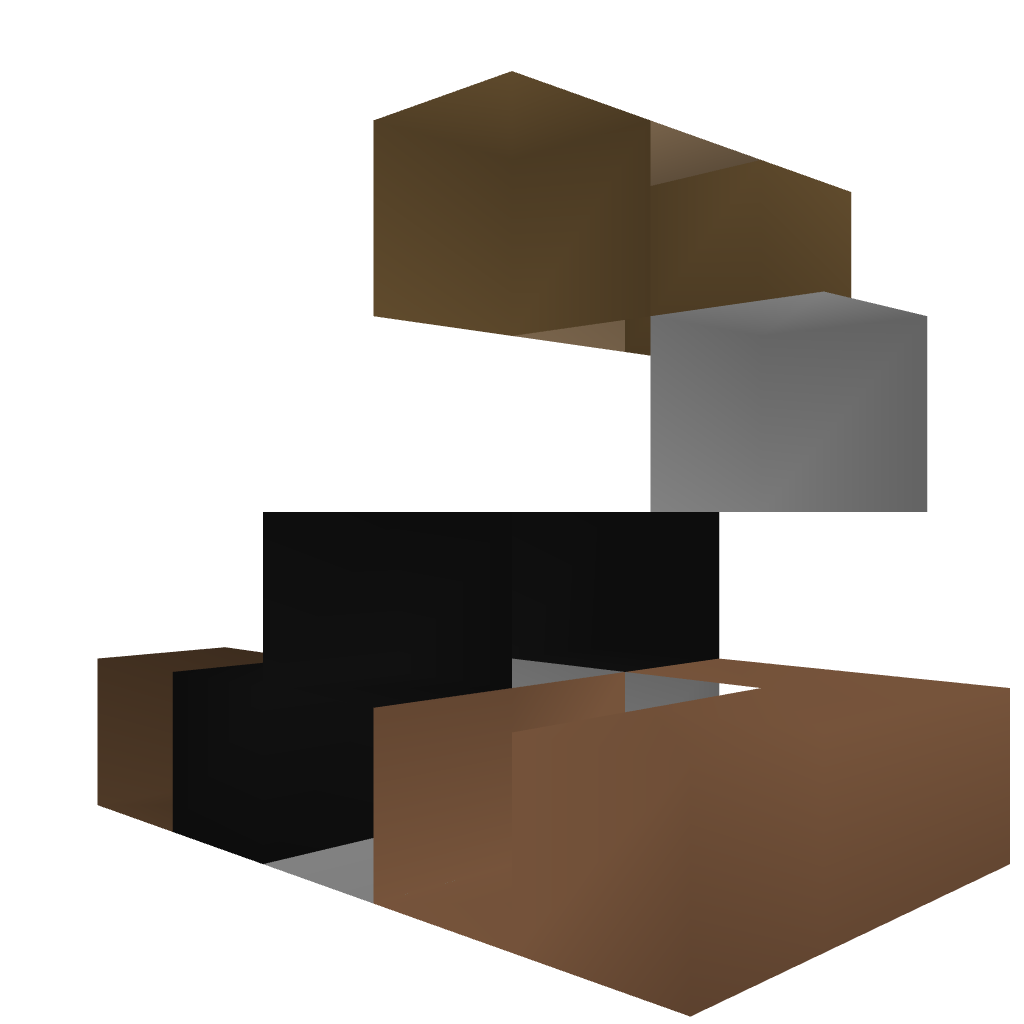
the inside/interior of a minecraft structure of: Bongos!!!